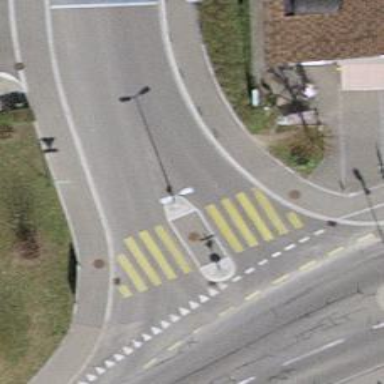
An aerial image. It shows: Marked zebra crossing with island.